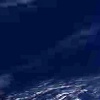
Label: water